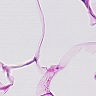
Metastatic tissue present: no